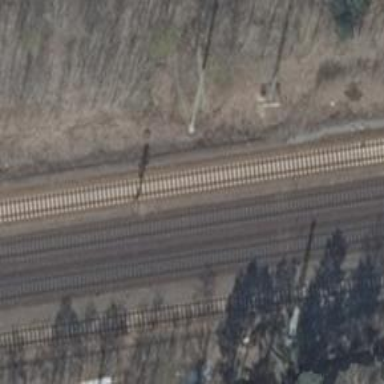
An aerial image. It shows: Railway signal.